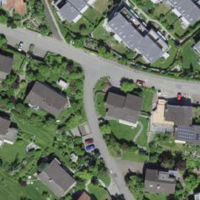
EUNIS habitat code: 55
Species observed at this site:
Lysimachia vulgaris